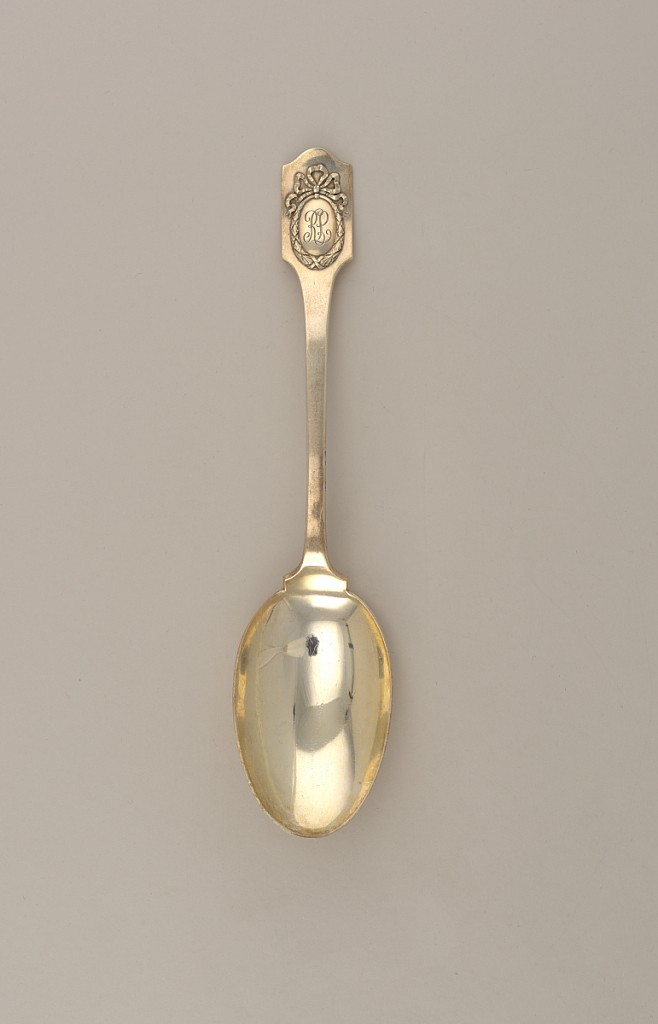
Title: Louis XVI Pattern Serving Spoon
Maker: Joseph E. Birmingham
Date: ca. 1909
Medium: silver
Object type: spoon
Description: Integral construction. Large oval bowl. Pronounced shoulder, stem of rectangular line ending in shouldered, rectangular fiddle terminal embossed with oval wreath with ribbon bow, enclosing monogram. Slight upturn at end of terminal.